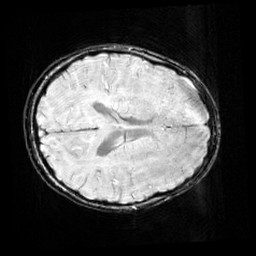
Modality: SWI
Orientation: axial
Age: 11
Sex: female
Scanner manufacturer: siemens
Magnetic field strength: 3 T
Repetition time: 0.027 s
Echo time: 0.02 s